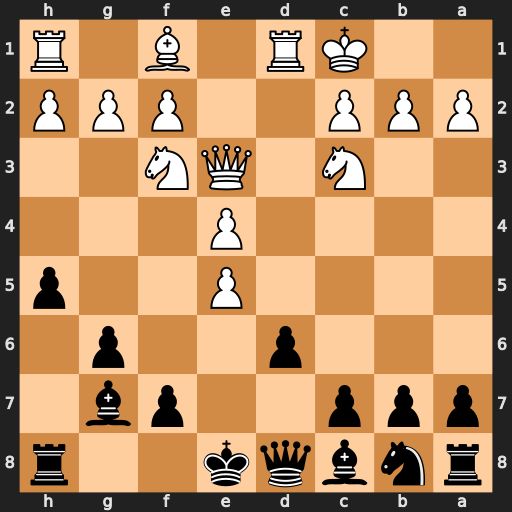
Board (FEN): rnbqk2r/ppp2pb1/3p2p1/4P2p/4P3/2N1QN2/PPP2PPP/2KR1B1R
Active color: b
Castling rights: kq
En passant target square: -
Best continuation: Bh6 Qxh6 Rxh6